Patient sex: M
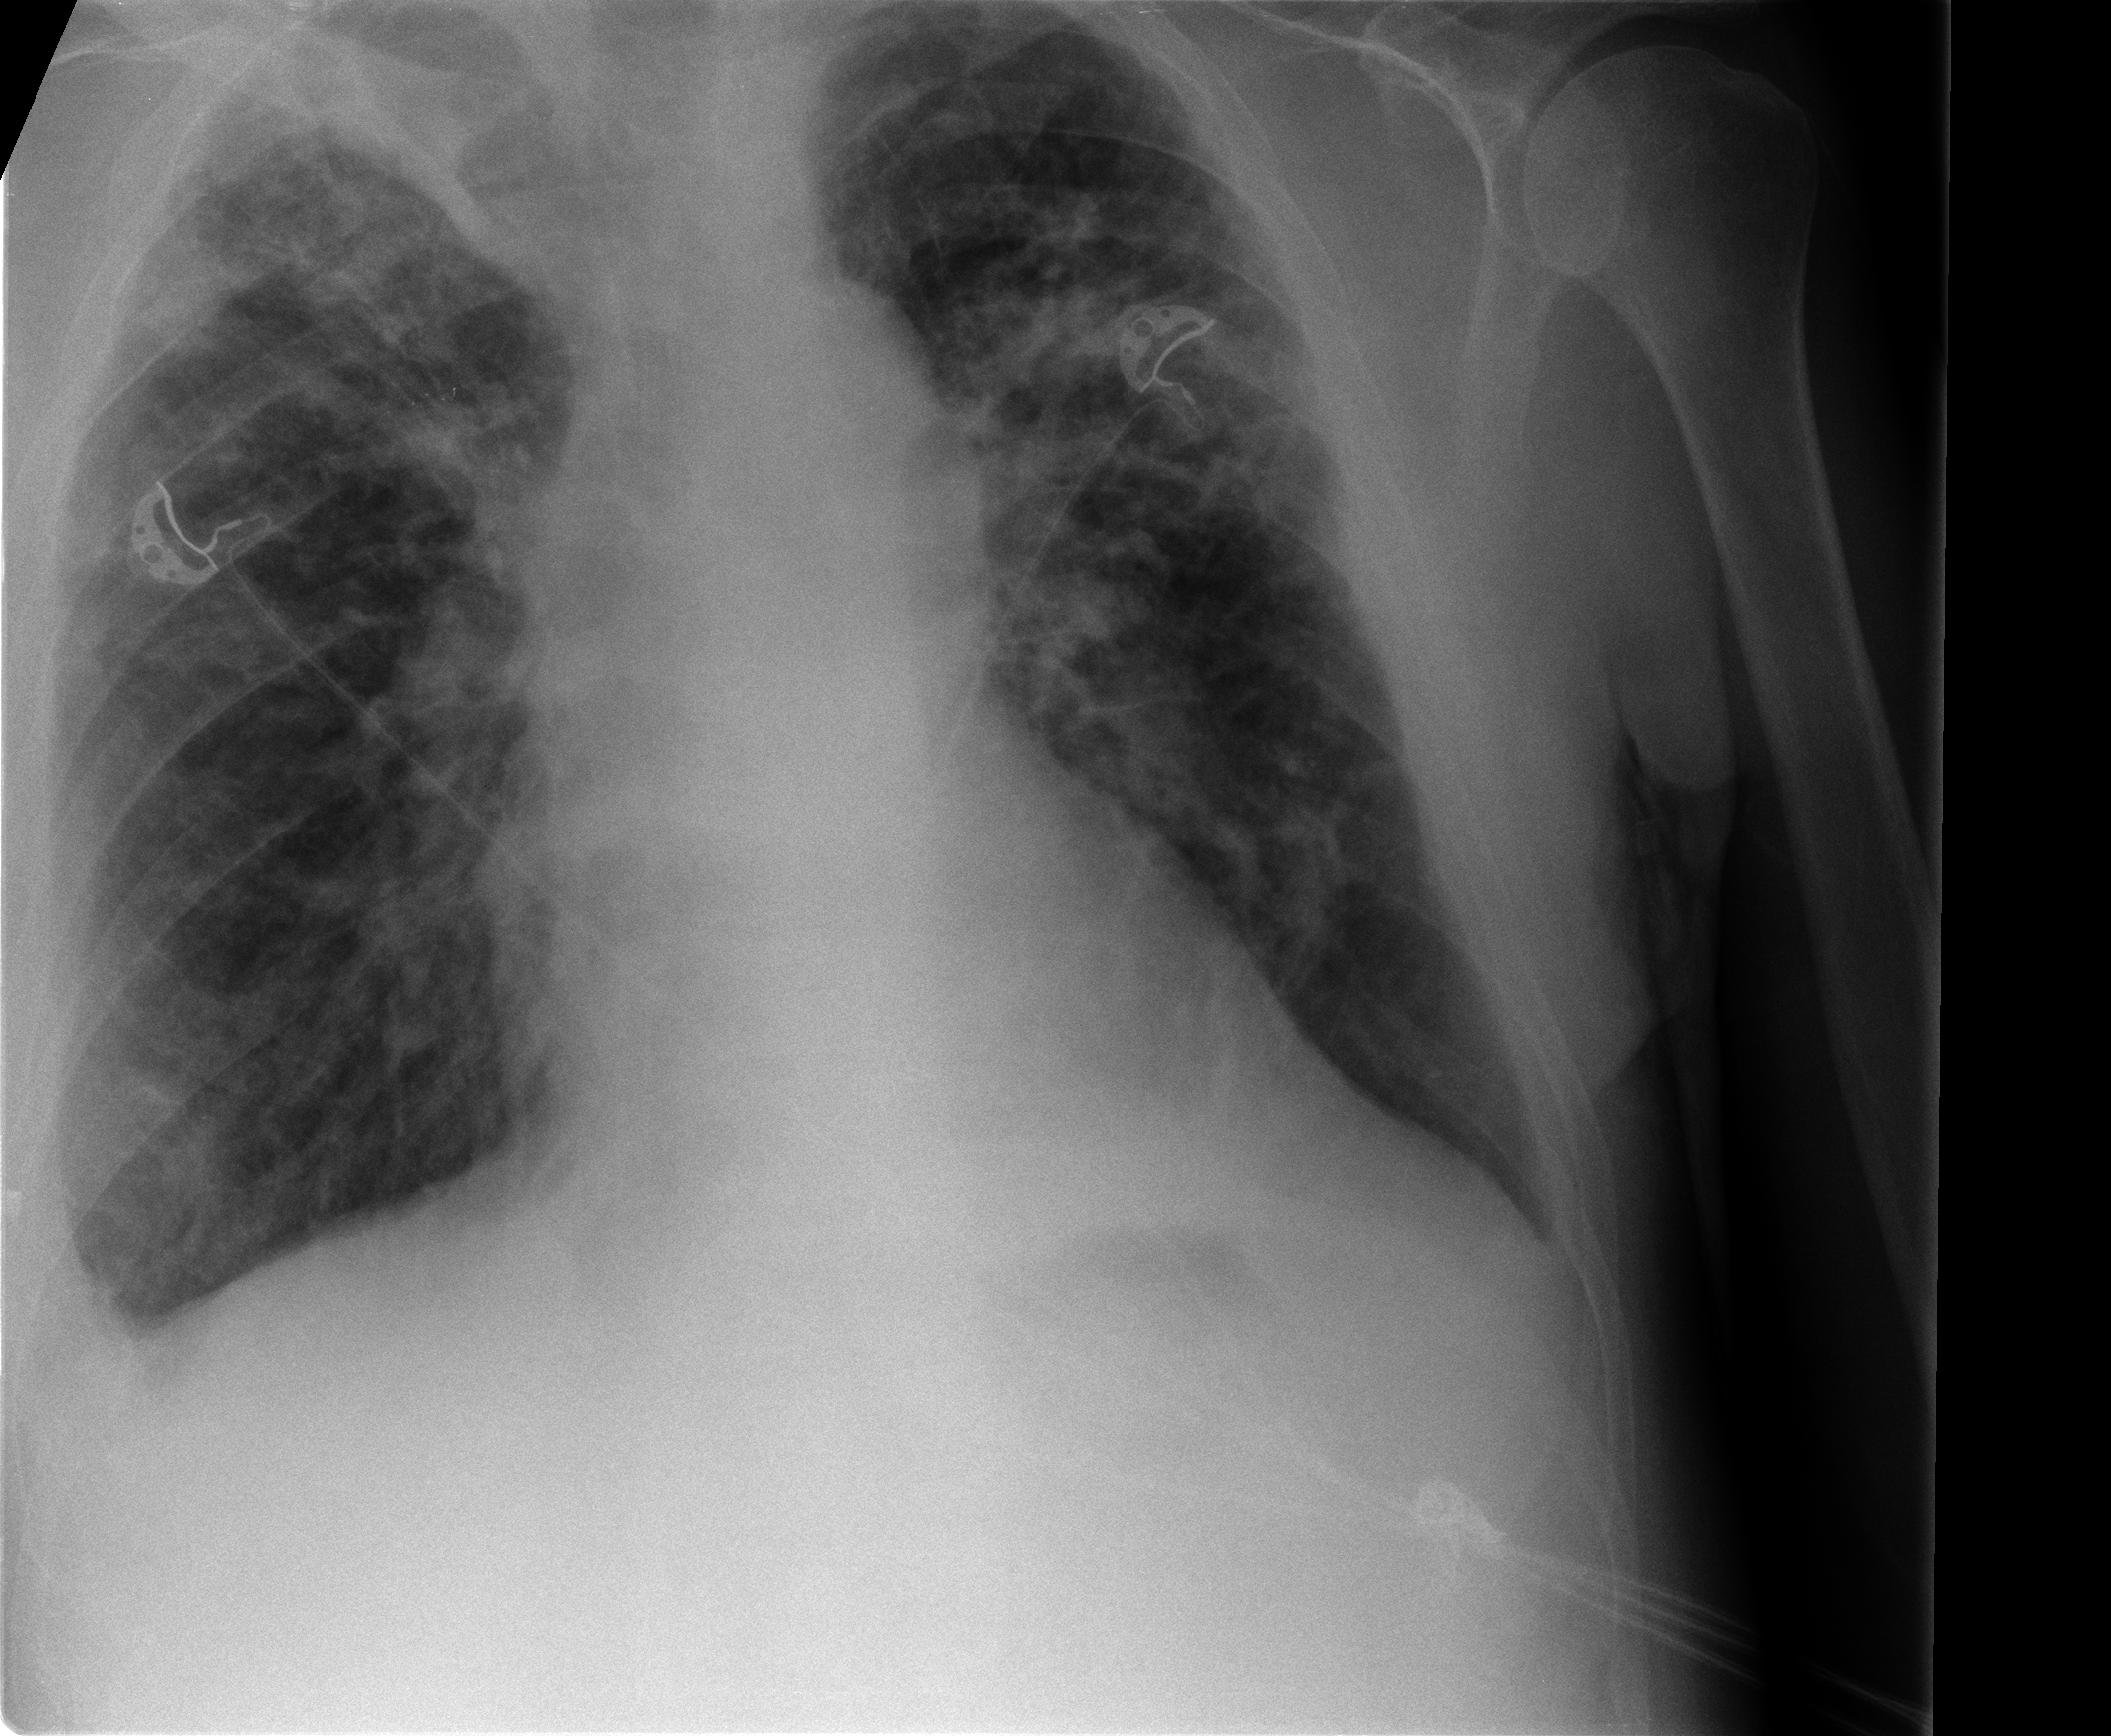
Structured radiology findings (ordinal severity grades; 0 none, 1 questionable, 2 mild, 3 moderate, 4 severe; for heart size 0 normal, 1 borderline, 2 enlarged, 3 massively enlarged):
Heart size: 0
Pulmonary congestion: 2
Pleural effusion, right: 2
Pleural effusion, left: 1
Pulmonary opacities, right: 2
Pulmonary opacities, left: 2
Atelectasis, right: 2
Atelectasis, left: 2